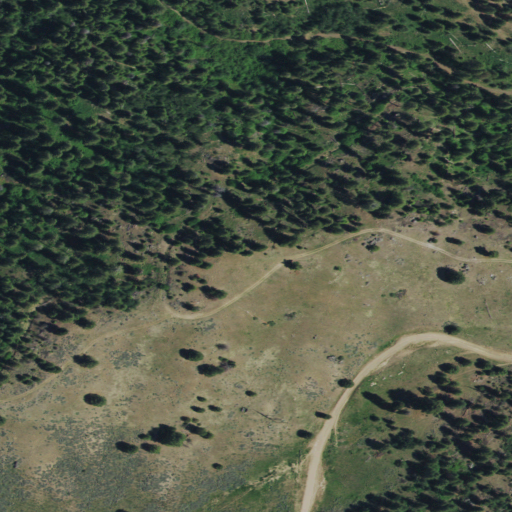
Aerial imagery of mountain in Idaho named Ola Summit containing evergreen forest and shrub